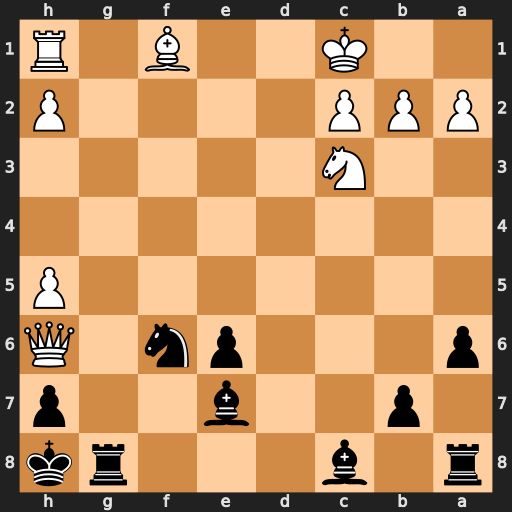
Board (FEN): r1b3rk/1p2b2p/p3pn1Q/7P/8/2N5/PPP4P/2K2B1R
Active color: b
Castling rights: -
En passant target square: -
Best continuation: Ng4 Qf4 Bg5 Qxg5 Rxg5